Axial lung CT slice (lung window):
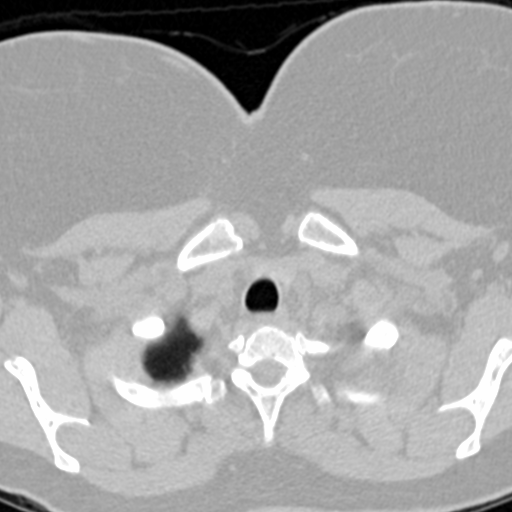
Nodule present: no